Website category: book
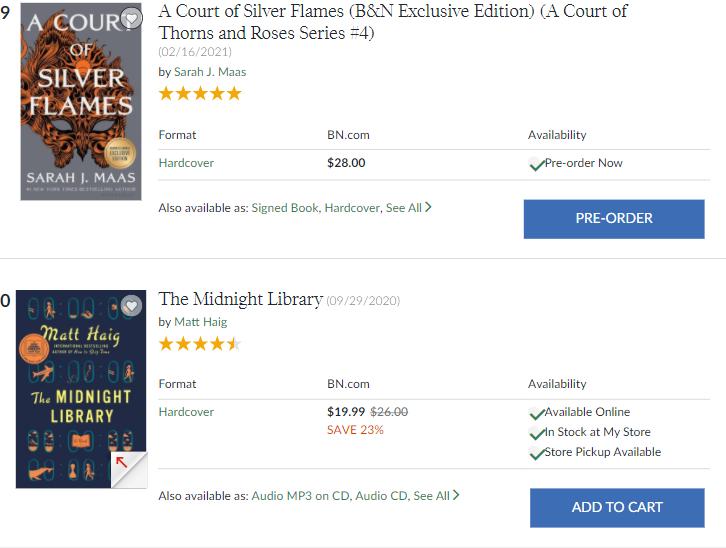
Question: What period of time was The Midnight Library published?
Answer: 09/29/2020

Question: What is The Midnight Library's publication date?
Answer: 09/29/2020

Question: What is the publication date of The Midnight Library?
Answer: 09/29/2020

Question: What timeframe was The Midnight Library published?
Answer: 09/29/2020

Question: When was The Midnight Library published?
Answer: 09/29/2020

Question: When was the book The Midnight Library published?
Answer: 09/29/2020

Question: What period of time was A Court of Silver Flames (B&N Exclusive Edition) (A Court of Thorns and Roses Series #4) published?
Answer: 02/16/2021

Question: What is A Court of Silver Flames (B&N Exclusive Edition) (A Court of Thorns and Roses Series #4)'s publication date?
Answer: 02/16/2021

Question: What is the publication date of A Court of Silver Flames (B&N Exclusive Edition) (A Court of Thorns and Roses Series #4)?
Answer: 02/16/2021

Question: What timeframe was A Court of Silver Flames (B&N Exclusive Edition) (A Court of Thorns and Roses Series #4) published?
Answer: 02/16/2021

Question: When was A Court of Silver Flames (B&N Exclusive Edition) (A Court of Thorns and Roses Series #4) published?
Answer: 02/16/2021

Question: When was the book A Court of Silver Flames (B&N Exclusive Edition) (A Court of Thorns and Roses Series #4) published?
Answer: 02/16/2021

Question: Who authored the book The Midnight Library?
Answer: Matt Haig

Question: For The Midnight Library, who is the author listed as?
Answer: Matt Haig

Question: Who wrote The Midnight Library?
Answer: Matt Haig

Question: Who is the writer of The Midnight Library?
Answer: Matt Haig

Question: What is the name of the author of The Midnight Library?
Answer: Matt Haig

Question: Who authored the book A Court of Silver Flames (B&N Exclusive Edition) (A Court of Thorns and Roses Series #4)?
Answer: Sarah J. Maas

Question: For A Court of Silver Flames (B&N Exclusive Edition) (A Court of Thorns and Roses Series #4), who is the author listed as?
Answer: Sarah J. Maas

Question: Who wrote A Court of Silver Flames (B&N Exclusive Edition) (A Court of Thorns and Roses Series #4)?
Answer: Sarah J. Maas

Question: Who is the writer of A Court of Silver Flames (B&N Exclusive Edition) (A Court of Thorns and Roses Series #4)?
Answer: Sarah J. Maas

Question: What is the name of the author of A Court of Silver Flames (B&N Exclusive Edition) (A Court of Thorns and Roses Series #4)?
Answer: Sarah J. Maas

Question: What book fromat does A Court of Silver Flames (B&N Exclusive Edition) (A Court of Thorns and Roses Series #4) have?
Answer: Hardcover

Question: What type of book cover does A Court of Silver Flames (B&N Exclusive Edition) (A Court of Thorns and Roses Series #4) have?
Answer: Hardcover

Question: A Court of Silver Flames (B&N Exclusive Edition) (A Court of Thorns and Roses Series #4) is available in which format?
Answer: Hardcover

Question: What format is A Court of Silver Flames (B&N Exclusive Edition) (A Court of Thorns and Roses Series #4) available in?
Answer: Hardcover

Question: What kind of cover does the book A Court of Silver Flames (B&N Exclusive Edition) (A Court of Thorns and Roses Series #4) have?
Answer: Hardcover

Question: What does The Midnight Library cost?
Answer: $19.99

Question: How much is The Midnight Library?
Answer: $19.99

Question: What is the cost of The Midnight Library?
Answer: $19.99

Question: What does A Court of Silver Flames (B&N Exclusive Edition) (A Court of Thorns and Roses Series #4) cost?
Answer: $28.00

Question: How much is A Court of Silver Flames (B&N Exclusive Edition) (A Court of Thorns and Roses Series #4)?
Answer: $28.00

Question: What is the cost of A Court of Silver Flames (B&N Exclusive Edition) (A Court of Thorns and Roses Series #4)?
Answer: $28.00

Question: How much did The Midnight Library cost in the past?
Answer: $26.00

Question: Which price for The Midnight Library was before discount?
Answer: $26.00

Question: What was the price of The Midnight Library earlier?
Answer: $26.00

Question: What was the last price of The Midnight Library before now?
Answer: $26.00

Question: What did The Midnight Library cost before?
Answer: $26.00

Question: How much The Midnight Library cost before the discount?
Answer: $26.00

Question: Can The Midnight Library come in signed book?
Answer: no

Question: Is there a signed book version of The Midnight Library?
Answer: no

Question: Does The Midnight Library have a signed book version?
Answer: no

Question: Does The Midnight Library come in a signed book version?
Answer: no

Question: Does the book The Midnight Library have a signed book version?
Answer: no

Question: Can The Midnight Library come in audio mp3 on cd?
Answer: yes

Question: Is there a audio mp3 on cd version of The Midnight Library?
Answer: yes

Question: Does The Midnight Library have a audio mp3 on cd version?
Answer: yes

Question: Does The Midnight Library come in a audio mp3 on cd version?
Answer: yes

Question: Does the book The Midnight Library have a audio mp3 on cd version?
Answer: yes

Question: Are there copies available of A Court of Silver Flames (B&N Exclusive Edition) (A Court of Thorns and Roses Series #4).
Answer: no

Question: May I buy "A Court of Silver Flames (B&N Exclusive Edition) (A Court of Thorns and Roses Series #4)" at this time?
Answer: no

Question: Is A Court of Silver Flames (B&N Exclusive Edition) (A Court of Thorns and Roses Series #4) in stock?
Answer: no

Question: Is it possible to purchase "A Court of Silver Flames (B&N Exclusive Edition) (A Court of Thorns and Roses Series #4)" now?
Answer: no

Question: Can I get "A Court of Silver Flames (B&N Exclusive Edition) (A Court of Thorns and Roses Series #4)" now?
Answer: no

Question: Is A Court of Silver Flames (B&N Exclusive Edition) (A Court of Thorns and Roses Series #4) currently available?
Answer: no

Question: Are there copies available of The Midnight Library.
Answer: yes

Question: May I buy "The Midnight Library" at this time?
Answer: yes

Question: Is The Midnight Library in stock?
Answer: yes

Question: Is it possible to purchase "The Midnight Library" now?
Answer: yes

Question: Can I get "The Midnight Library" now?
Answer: yes

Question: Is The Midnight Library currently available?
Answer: yes

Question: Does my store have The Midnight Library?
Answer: yes

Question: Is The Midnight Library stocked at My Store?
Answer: yes

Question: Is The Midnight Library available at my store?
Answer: yes